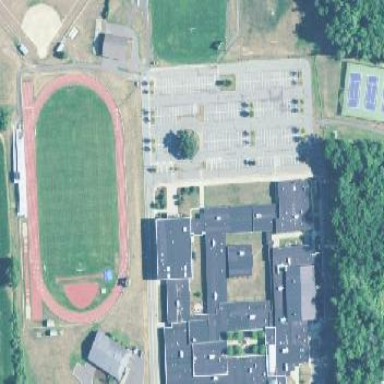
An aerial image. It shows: School.